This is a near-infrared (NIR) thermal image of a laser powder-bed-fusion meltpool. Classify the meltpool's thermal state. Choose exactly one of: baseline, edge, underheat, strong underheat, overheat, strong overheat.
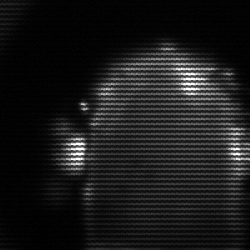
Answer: baseline